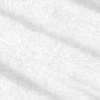
Label: change